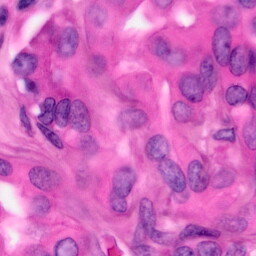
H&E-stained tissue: Pancreatic